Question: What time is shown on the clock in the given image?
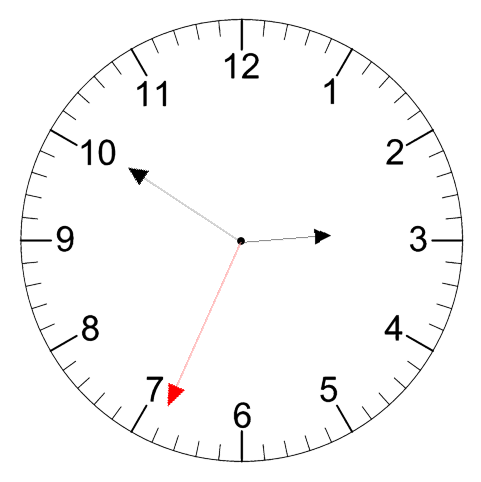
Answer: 02:50:34